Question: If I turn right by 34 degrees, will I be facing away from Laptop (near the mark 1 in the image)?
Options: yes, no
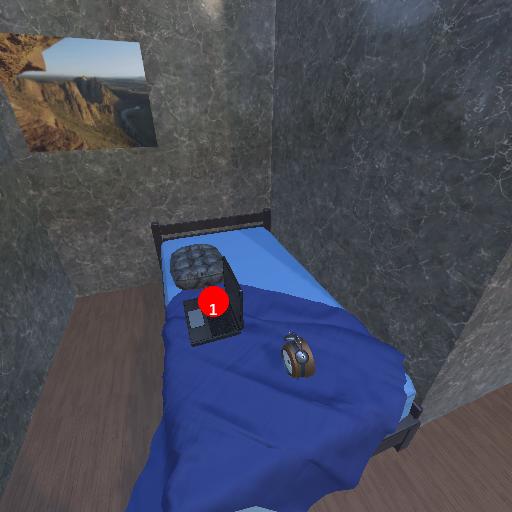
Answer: yes